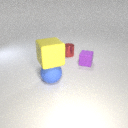
large blue rubber sphere below large yellow rubber cube